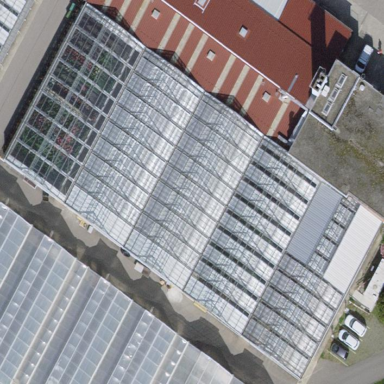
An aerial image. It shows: Greenhouse.